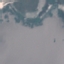
Label: SeaLake